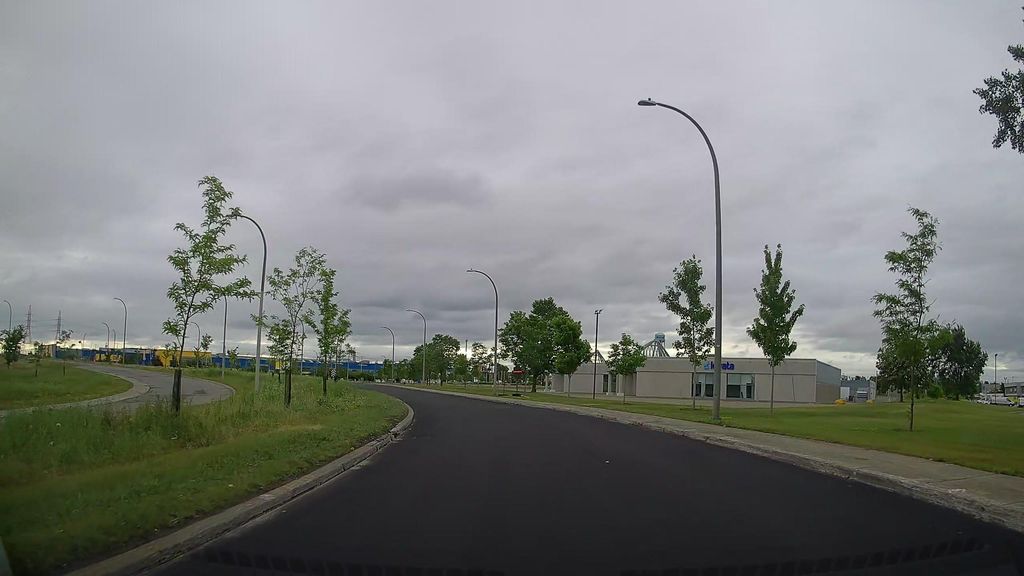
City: montreal